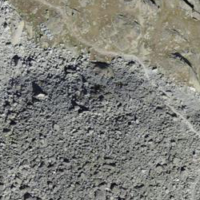
EUNIS habitat code: 48
Species observed at this site:
Saxifraga bryoides
Capra ibex
Achillea nana
Vanessa cardui
Saxifraga biflora
Gentiana bavarica
Sempervivum montanum
Gentiana brachyphylla
Primula hirsuta
Silene acaulis
Ranunculus glacialis
Tichodroma muraria
Sedum alpestre
Saxifraga oppositifolia
Androsace alpina